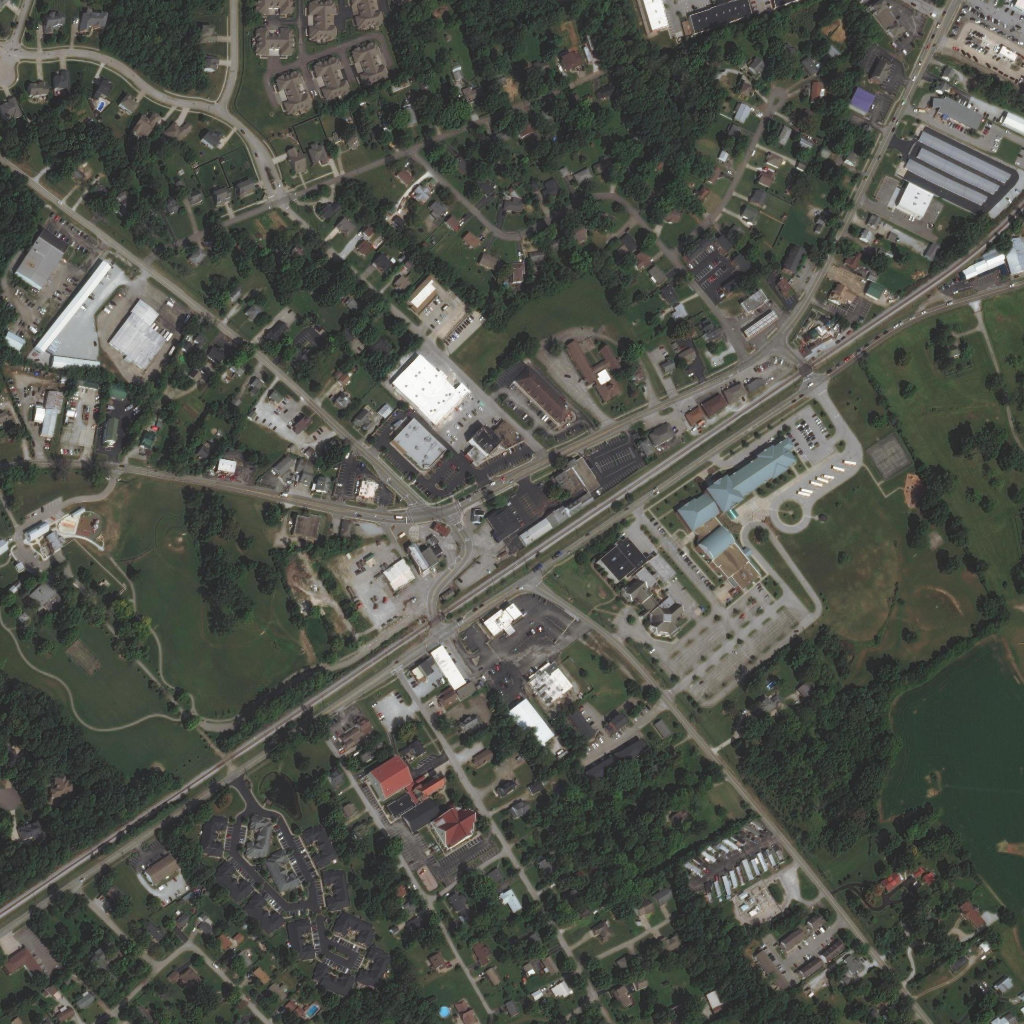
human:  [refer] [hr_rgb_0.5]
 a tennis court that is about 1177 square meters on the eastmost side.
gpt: <box>[[84, 42, 89, 46, 0]]</box>